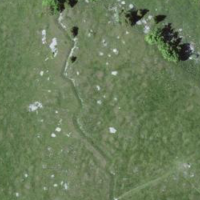
EUNIS habitat code: 23
Species observed at this site:
Certhia brachydactyla
Lophophanes cristatus
Dendrocopos major
Turdus viscivorus
Fringilla coelebs
Passer domesticus
Columba palumbus
Turdus merula
Alauda arvensis
Fringilla montifringilla
Parus major
Hirundo rustica
Dryocopus martius
Milvus milvus
Phoenicurus ochruros
Sitta europaea
Garrulus glandarius
Plantago media
Corvus corax
Motacilla alba